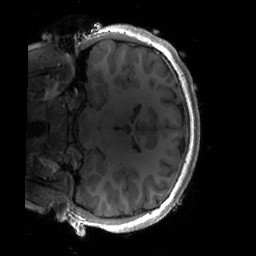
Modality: T1w
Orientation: coronal
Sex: female
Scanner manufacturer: siemens
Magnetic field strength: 3 T
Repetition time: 1.9 s
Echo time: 0.00243 s